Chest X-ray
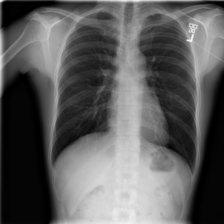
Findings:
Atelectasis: negative
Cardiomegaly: negative
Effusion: negative
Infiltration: negative
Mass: negative
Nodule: negative
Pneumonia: negative
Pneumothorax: negative
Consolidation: negative
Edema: negative
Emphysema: negative
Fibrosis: negative
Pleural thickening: negative
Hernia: negative